Interaction volume radius: 5 \u00c5
Interaction volume height: 35 \u00c5
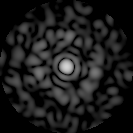
Disorder parameter: 0.8494